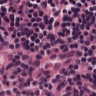
Metastatic tissue present: no